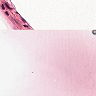
Metastatic tissue present: no